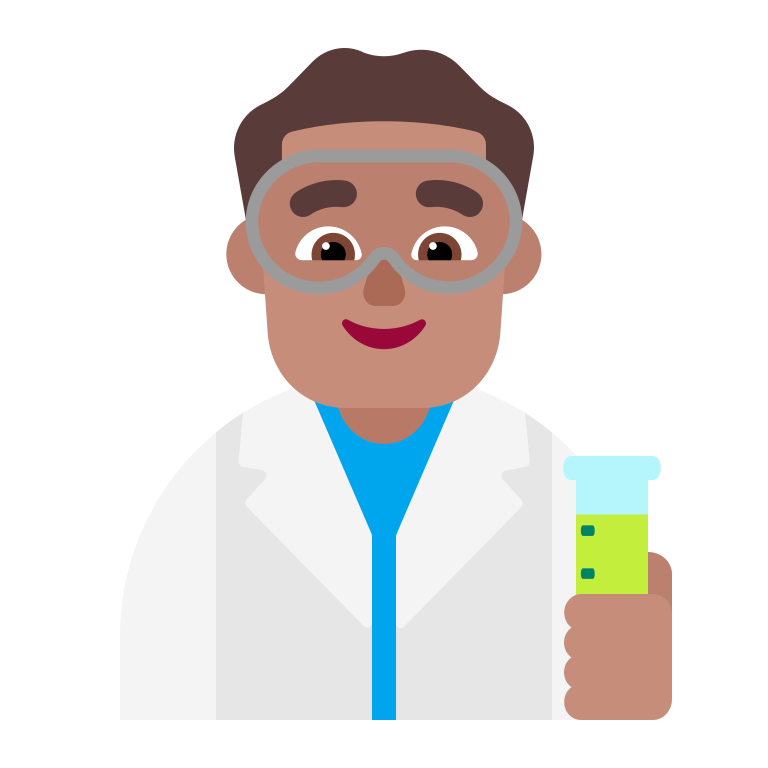
man scientist flat